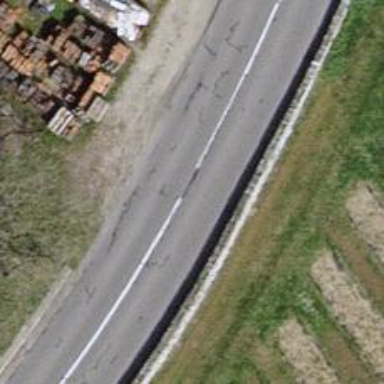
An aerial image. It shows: Tertiary road.